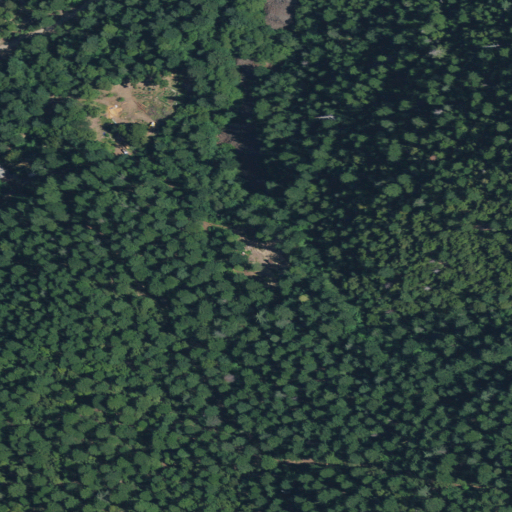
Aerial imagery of valley in California named East Fork Eddy Gulch containing evergreen forest, open development, and shrub